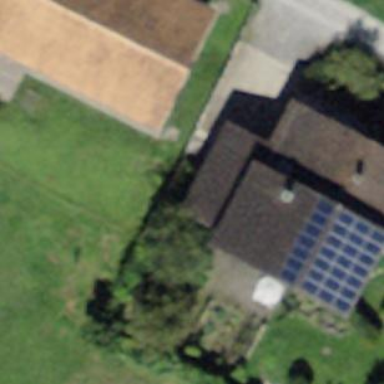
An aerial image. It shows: Gabled roofed house.